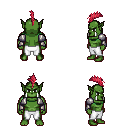
a pixel art fantasy rpg character, male body template, orc, green skin, steel arm armor, white pants, ruby red mohawk hairstyle, four views (front, back, left, right), 2x2 character sprite sheet, small pixel art, hard edges, no anti-aliasing